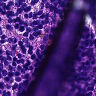
Metastatic tissue present: no